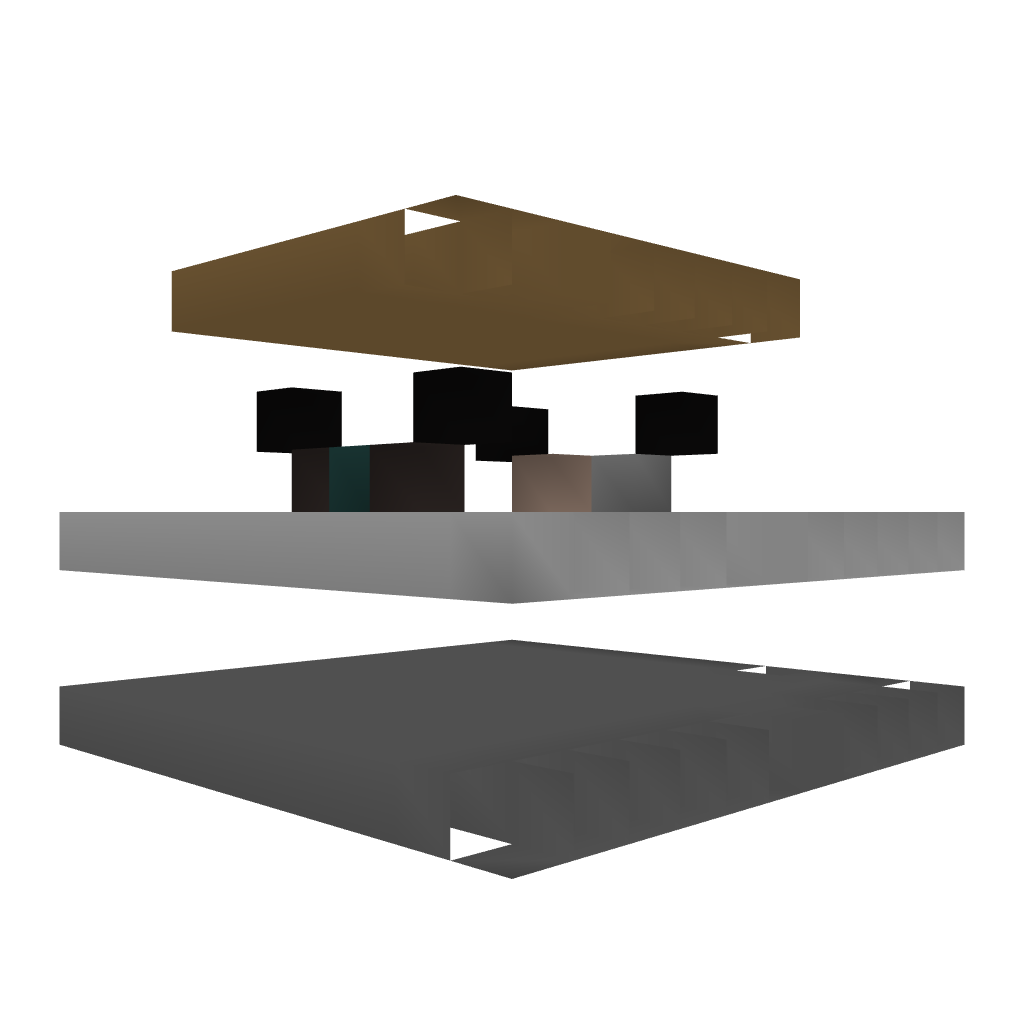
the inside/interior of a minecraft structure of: Simple House